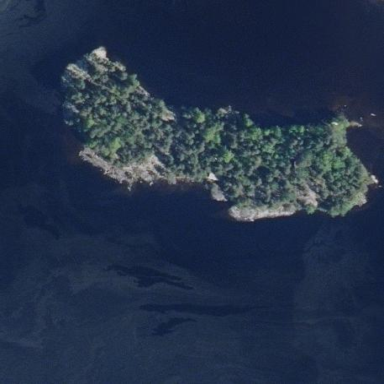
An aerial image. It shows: Islet surrounded by woodland.